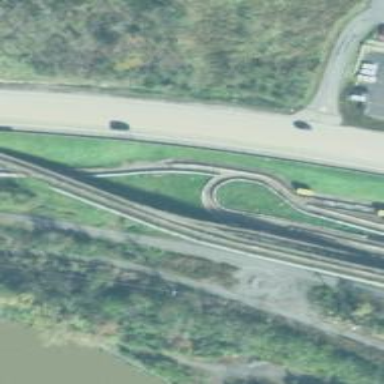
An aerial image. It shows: Bus guideway leading to service yard.